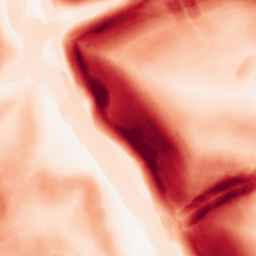
Category: morphological
Decomposition family: morphological_gradient
Decomposition parameters: size: 10
shape: disk
Upsampling method: edge_directed
Upsampling parameters: scale: 2
Upsampling scale: 2